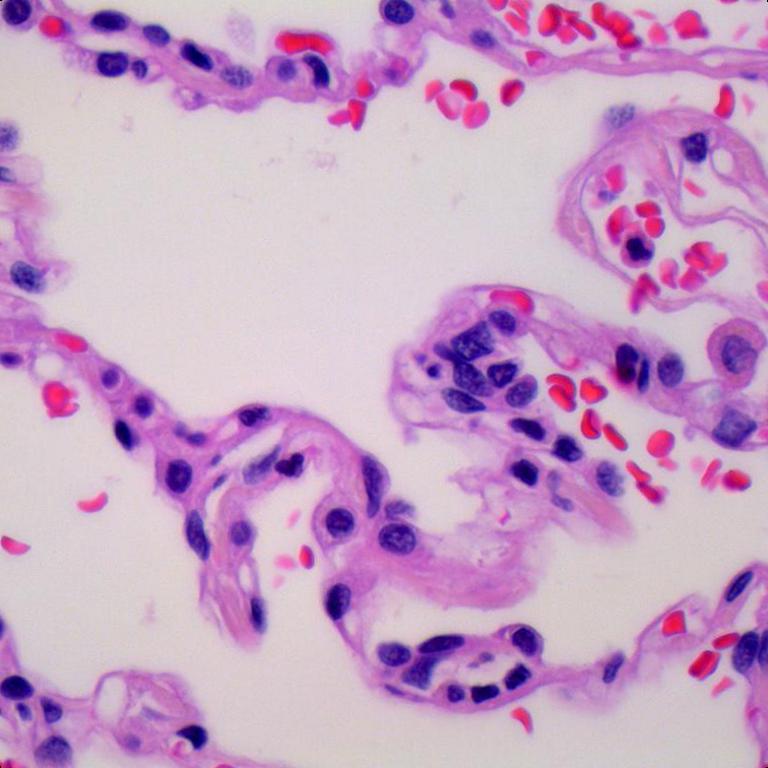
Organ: lung
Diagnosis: benign